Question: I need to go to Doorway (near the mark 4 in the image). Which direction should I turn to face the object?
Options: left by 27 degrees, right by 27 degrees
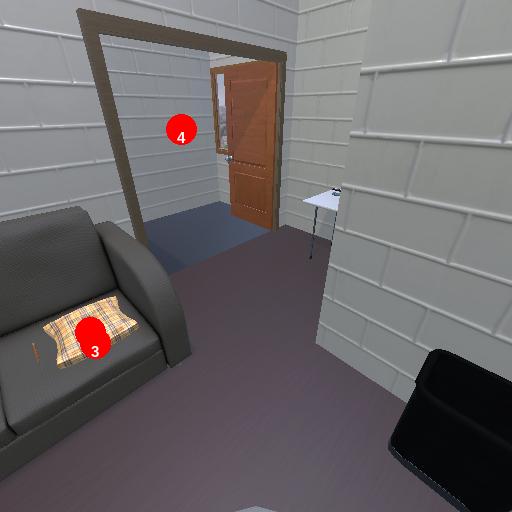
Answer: left by 27 degrees